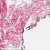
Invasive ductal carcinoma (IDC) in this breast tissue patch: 0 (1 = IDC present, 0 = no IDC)